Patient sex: F
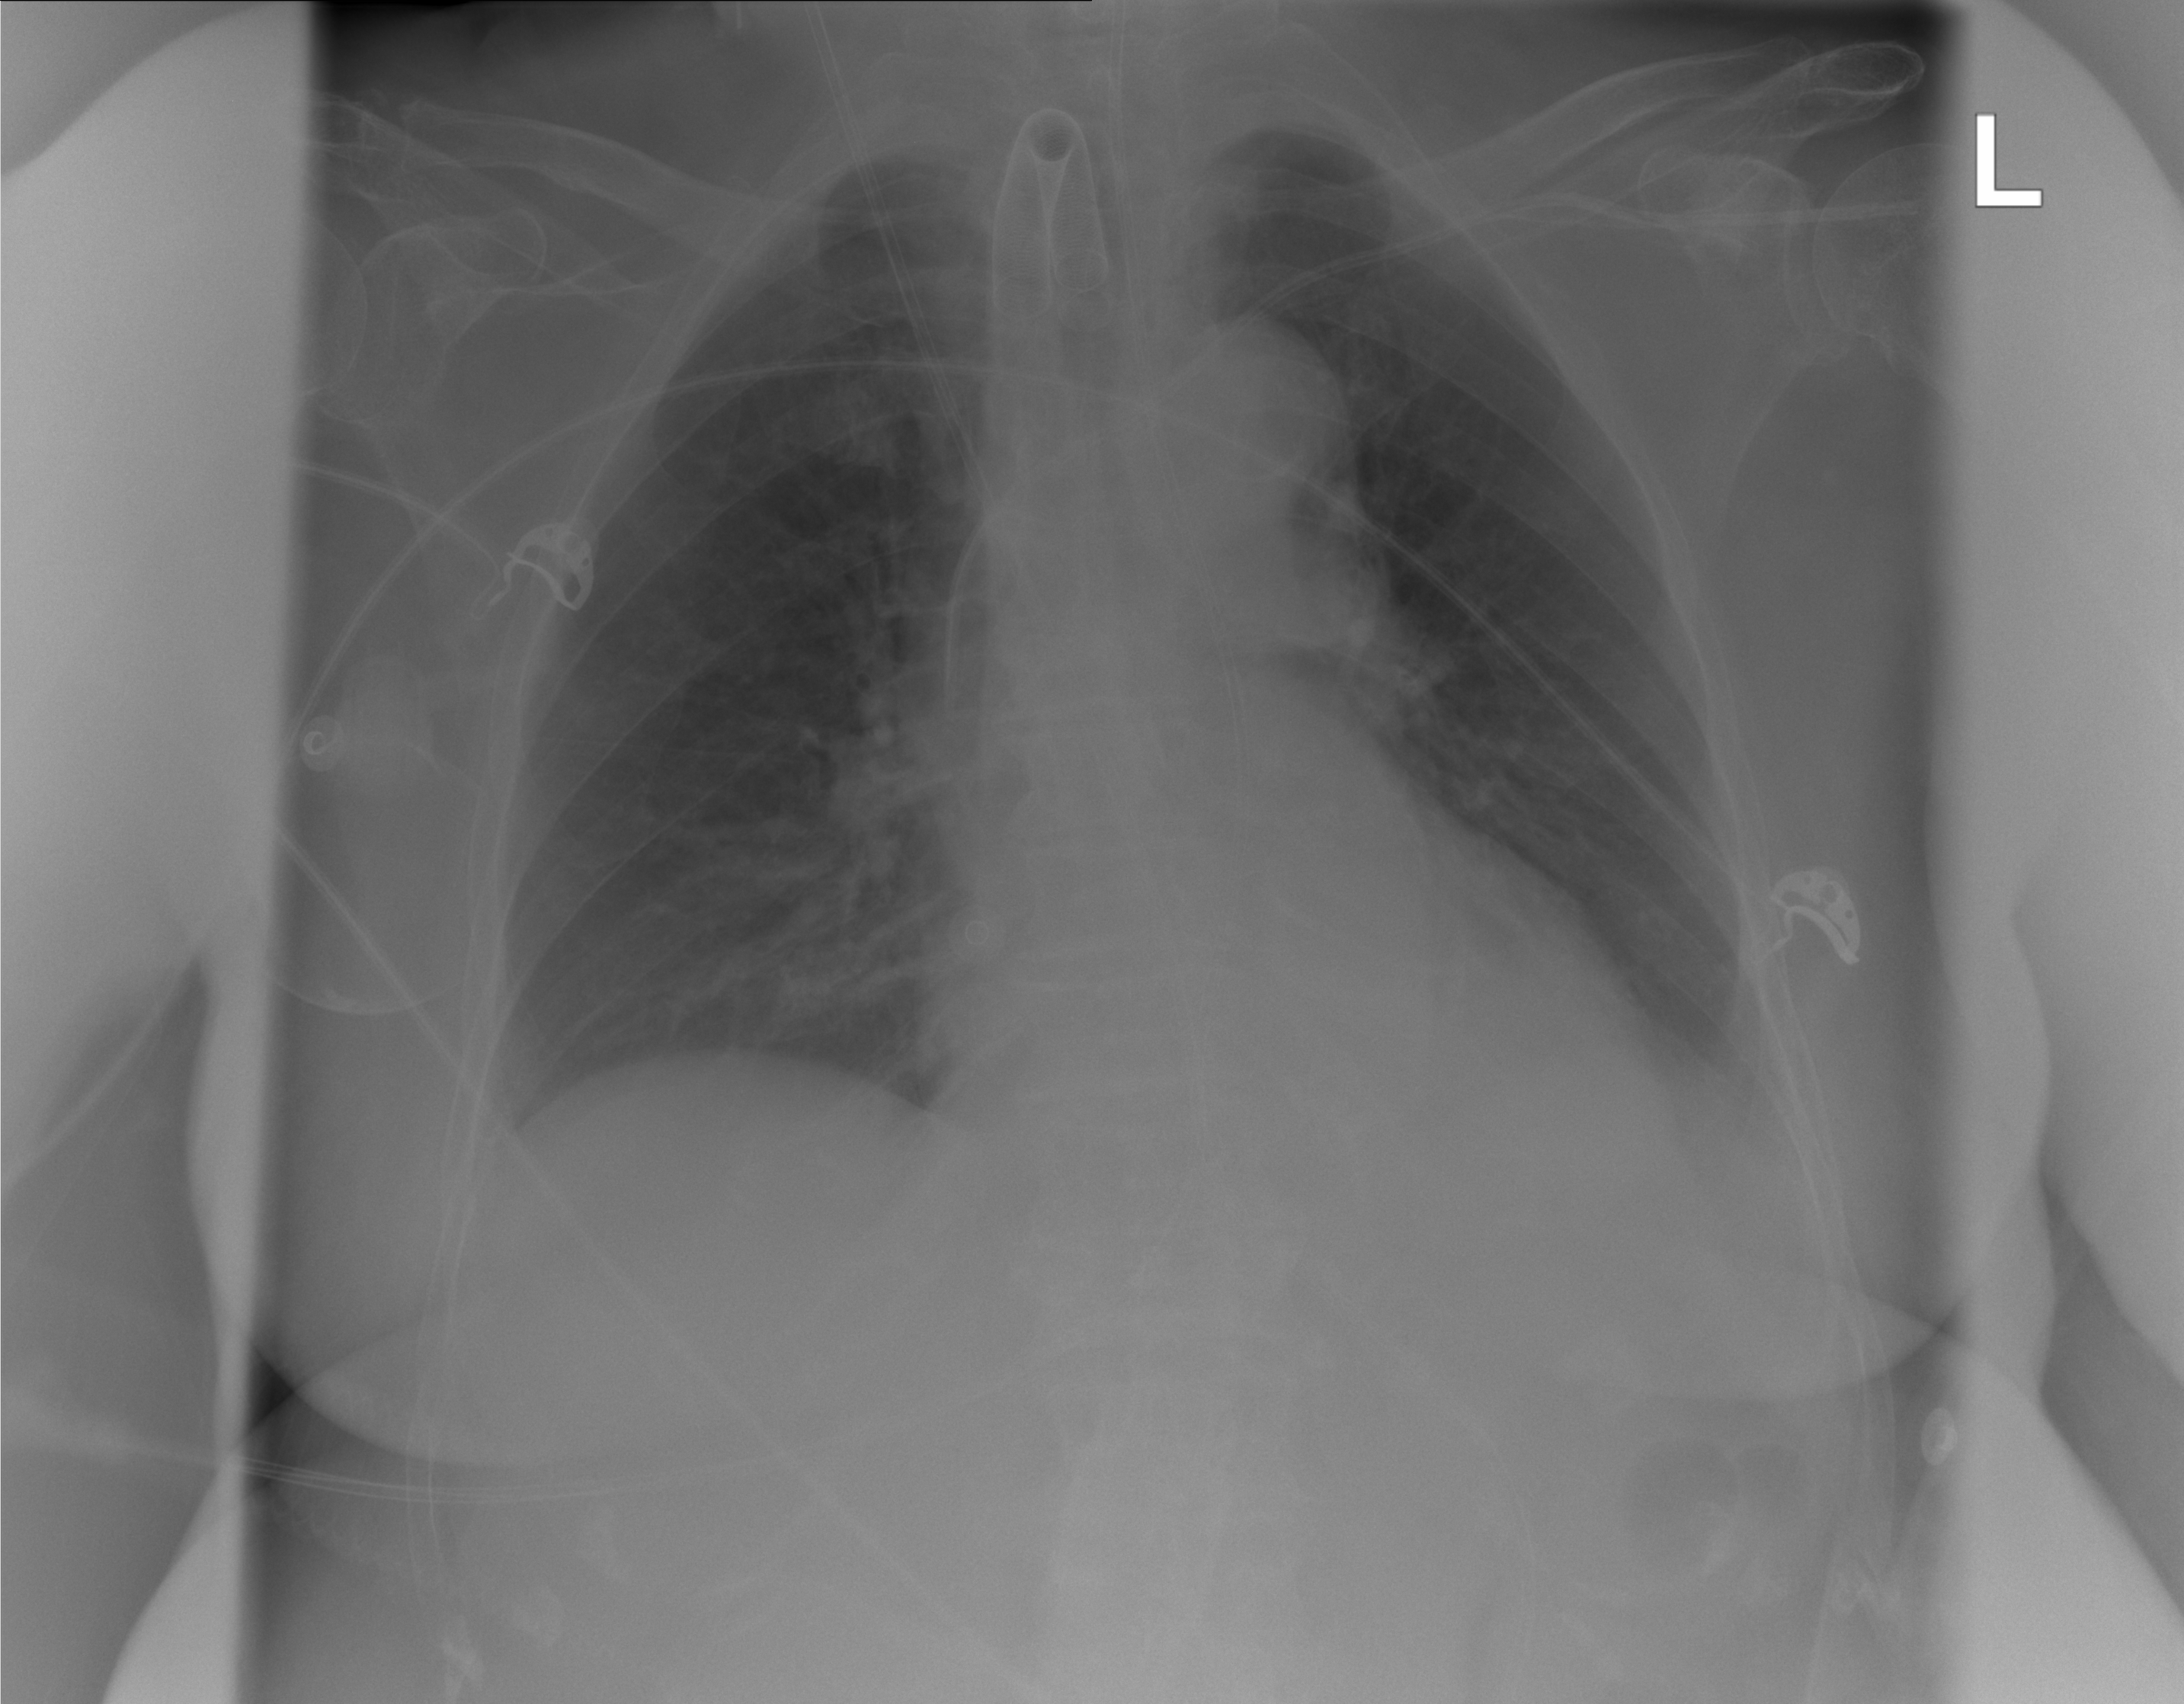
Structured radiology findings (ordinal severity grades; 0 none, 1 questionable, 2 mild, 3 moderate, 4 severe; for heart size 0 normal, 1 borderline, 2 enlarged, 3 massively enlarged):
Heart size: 0
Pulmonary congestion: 0
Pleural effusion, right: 0
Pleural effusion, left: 1
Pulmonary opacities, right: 0
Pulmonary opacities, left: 0
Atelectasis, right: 0
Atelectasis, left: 0